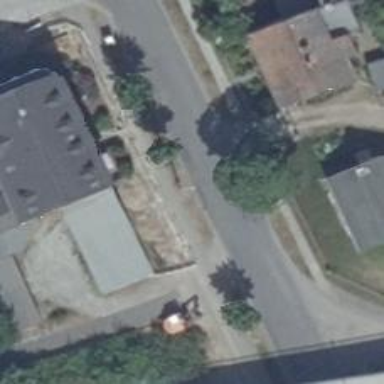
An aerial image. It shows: Footway.